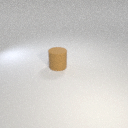
large brown rubber cylinder